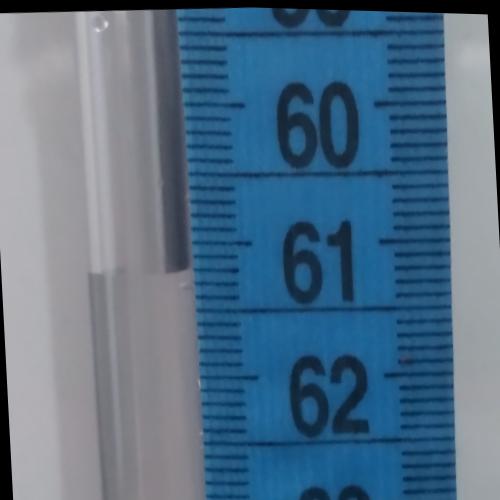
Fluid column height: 61.2 cm